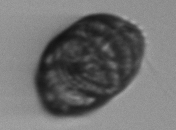
Label: Margalefidinium